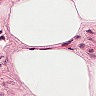
Metastatic tissue present: no